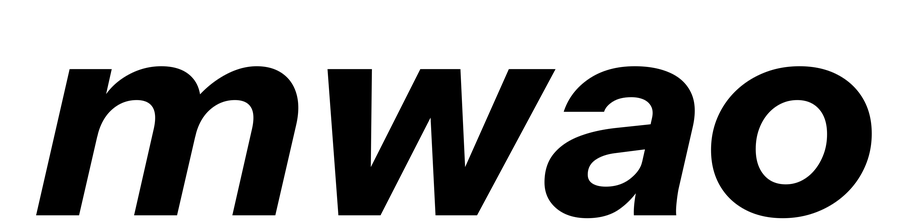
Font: InstrumentSans-Italic_Bold_Italic